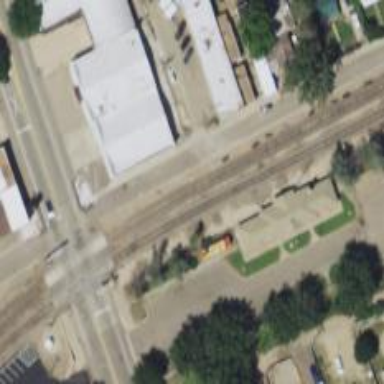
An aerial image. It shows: Historic train.